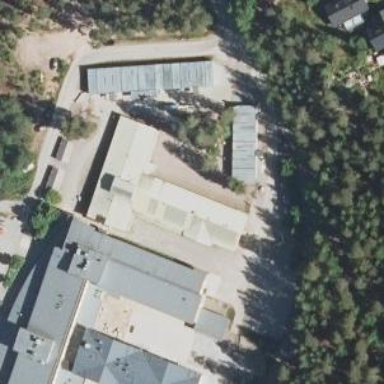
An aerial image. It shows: School building.